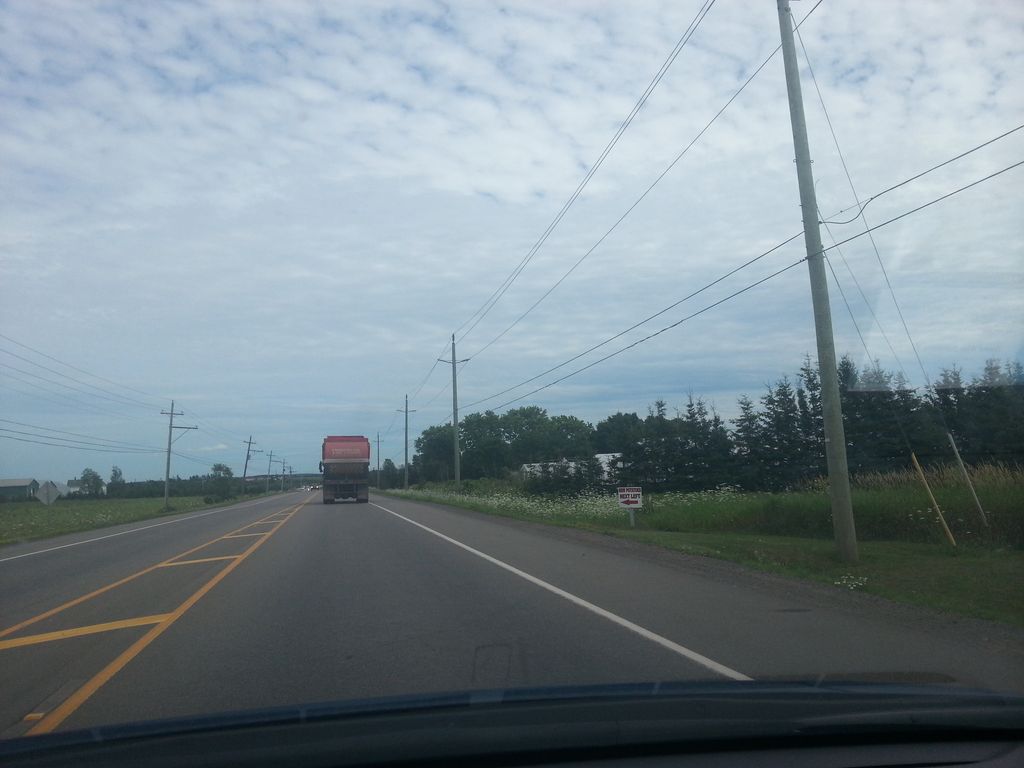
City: charlottetown